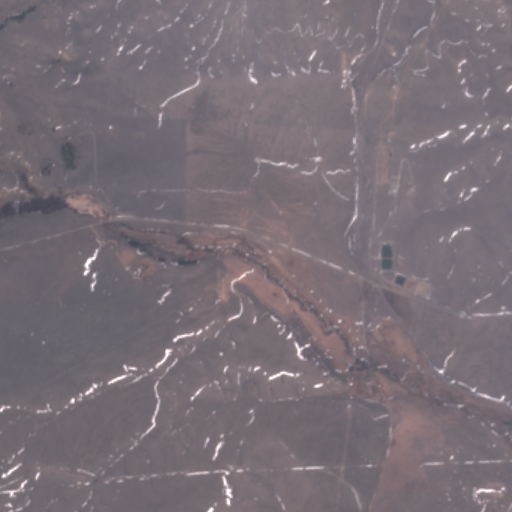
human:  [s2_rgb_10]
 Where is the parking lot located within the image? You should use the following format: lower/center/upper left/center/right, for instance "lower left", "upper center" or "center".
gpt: There is no parking lot in the image.